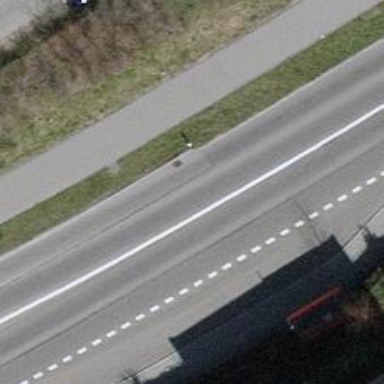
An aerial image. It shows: Bus stop equipped with public transport stop position.